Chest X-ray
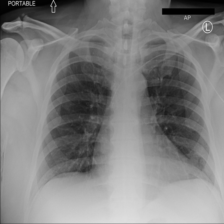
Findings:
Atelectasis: negative
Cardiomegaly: negative
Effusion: negative
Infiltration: positive
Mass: negative
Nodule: negative
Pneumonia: negative
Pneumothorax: negative
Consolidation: negative
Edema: negative
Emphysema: negative
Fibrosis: negative
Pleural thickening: negative
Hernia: negative